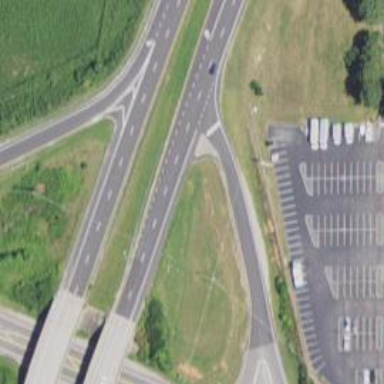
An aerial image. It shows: Asphalt trunk link road.